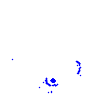
Particle: pion